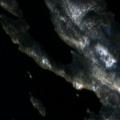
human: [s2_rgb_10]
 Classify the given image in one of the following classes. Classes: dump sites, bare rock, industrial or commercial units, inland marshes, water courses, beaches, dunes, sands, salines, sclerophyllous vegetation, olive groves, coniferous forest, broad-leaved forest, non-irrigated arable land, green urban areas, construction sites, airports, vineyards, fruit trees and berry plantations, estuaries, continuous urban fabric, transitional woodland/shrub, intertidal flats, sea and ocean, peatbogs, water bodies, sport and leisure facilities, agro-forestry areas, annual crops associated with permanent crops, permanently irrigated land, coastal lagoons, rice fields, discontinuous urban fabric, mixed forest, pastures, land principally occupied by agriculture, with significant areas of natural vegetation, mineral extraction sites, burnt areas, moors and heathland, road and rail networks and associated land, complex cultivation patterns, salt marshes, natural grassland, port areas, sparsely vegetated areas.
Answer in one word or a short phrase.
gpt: coniferous forest, mixed forest, water bodies